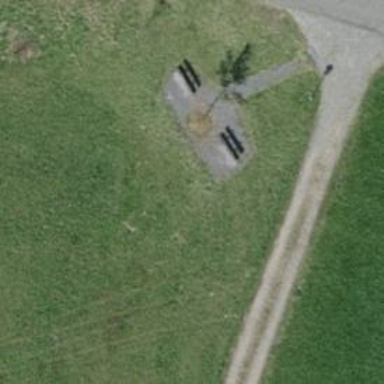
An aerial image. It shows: Bench for seating.